Field crop: maize
Growth stage: 2
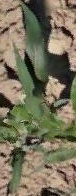
Species: maize